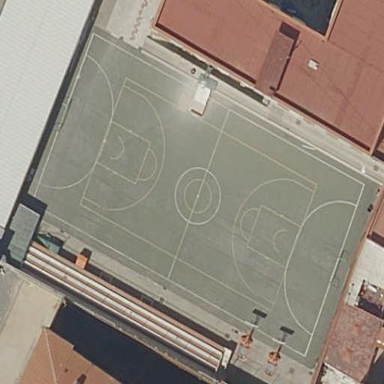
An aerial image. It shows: Futsal pitch for leisure.